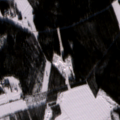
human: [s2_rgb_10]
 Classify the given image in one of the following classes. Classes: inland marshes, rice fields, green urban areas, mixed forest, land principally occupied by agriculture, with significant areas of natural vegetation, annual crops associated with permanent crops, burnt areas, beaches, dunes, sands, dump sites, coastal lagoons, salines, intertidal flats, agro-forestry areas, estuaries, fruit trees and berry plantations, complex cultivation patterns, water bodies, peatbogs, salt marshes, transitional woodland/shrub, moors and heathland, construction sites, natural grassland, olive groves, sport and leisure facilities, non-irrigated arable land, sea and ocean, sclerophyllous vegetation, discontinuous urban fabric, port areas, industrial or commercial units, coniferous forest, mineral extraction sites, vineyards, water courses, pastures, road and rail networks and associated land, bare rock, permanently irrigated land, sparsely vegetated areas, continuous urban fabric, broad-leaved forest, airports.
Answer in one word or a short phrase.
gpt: non-irrigated arable land, land principally occupied by agriculture, with significant areas of natural vegetation, coniferous forest, mixed forest, peatbogs